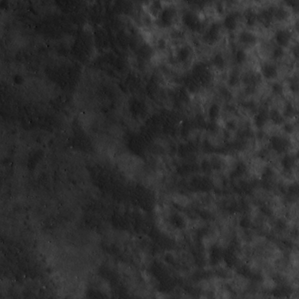
Label: non_frost